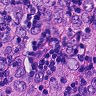
Metastatic tissue present: yes